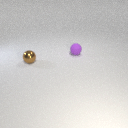
small brown metal sphere in front of small purple rubber sphere